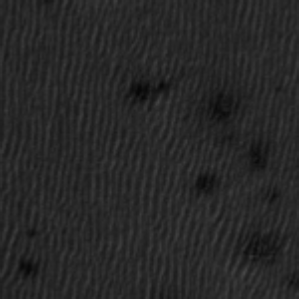
Label: frost